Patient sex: M
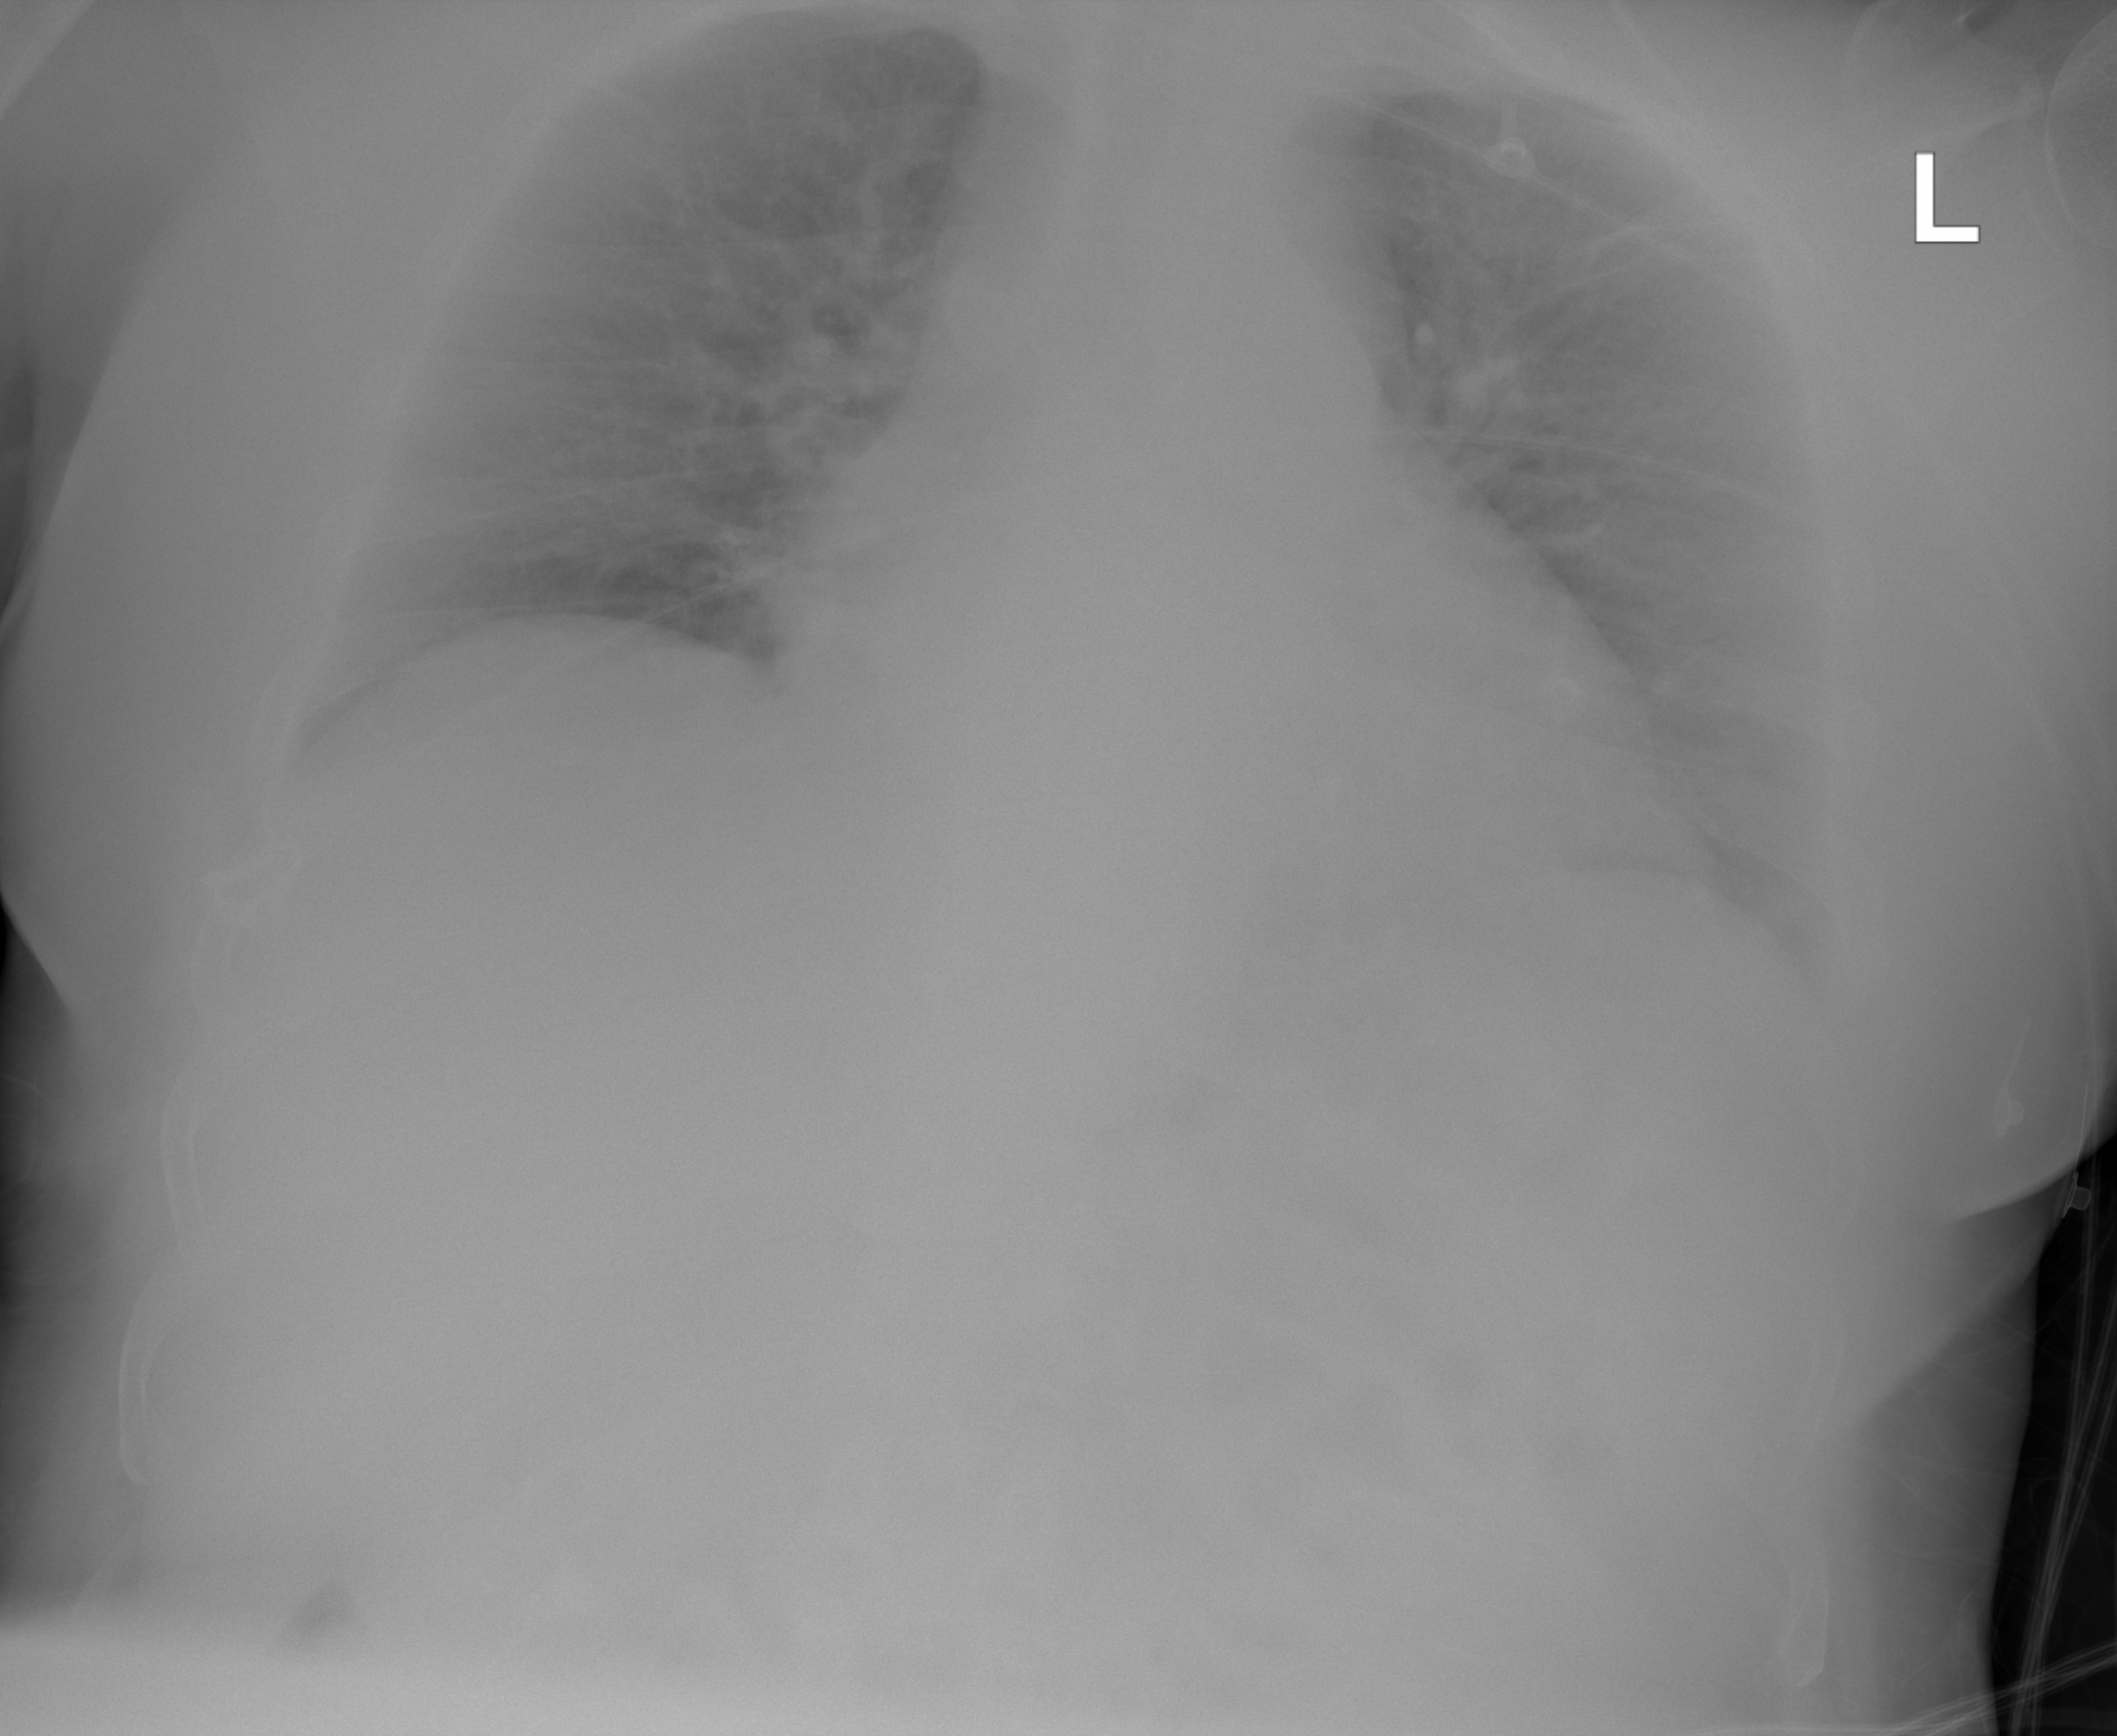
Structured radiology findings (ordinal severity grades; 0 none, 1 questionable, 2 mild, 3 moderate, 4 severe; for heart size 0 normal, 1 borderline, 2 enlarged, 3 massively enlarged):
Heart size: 2
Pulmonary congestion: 2
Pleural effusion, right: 0
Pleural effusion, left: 0
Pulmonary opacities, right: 2
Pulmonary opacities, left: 2
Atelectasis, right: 0
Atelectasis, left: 0